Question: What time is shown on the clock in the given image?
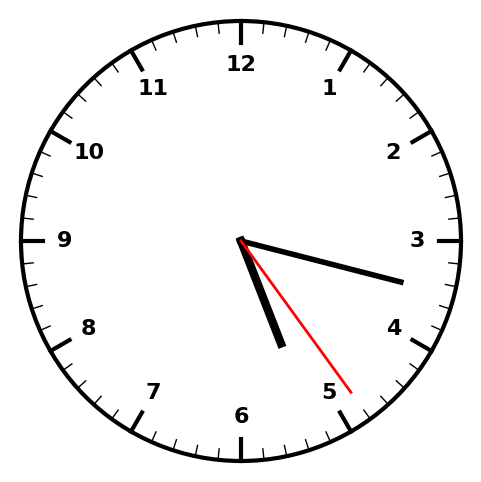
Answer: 05:17:24